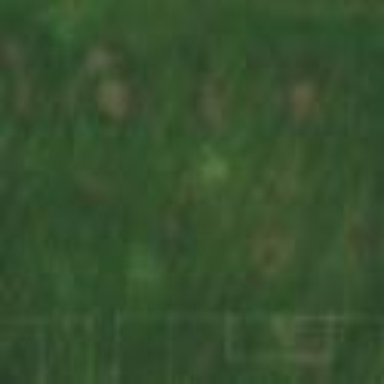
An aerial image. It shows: Soccer pitch for leisureland activities.